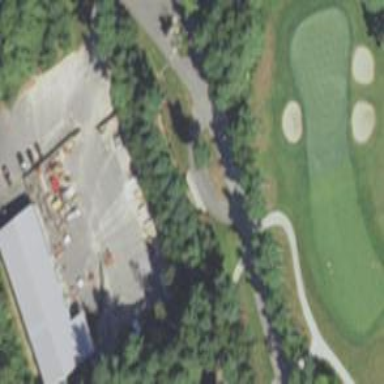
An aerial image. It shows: Service road designated as golf cart path.